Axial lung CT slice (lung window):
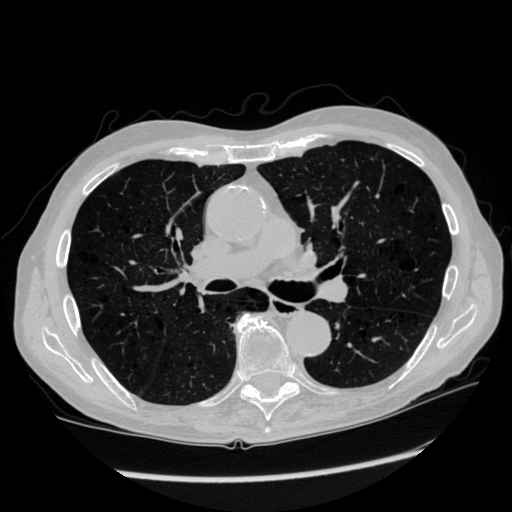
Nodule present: no